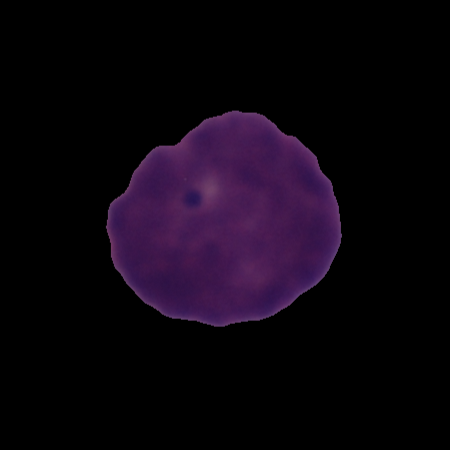
Label: cancer